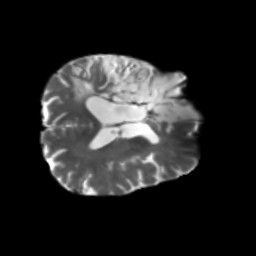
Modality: T2w
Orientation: axial
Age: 64
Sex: male
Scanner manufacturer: siemens
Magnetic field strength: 3 T
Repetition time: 5.25 s
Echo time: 0.08 s